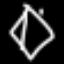
Label: diamond